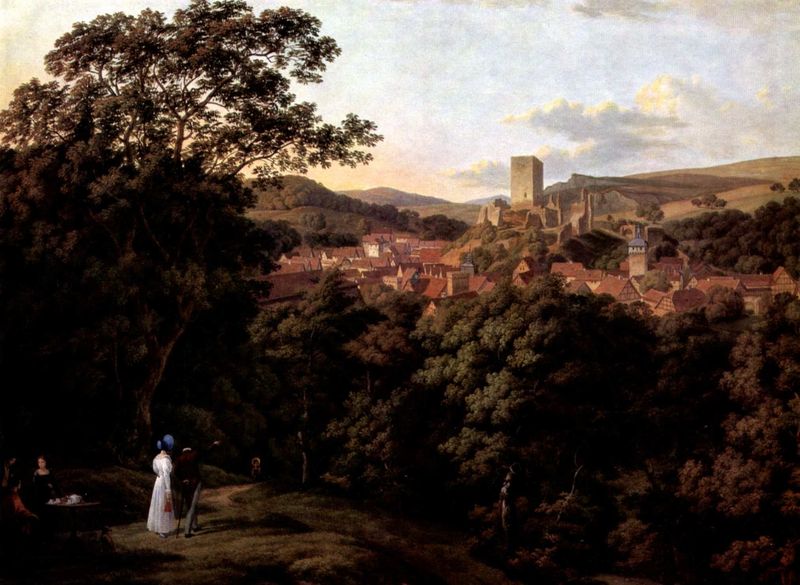
Titel: Wiesbaden, Ruine Sonnenberg
Künstler: Anton Radl
Standort: Frankfurt (am Main)
Institution: Historisches Museum
Schlagwörter: baum, berg, blau, blätter, dunkel, felsen, gemälde, gruppe, himmel, laub, mann, schatten, weiß, wolken, bäume, frauen, gelb, grün, kirchturm, landschaft, menschen, ocker, stadt, braun, damen, frau, hell, hintergrund, hut, hüte, kleid, kopfbedeckungen, licht, männer, schwarz, strasse, anlage, ausblick, blick, dach, dame, gebäude, gras, park, rasen, rot, weg, wiese, wolke, gesellschaft, hose, jacke, stehen, baumstamm, birke, dämmerung, felder, ferne, horizont, häuser, hügel, natur, norden, weite, büsche, gehen, kirche, pfad, sonne, wiesen, gewand, stehend, familie, paar, personen, person, pflanzen, kontrast, tal, wald, anhöhe, turm, bewölkt, aussicht, sommer, ansicht, ort, vedute, gehstock, berge, bergig, fels, kamm, dorf, dächer, abendsonne, schattierung, sonnenuntergang, landschaftsmalerei, ausflug, idylle, picknick, spazieren, promenade, romantik, weiblich, homme, vert, malerin, gehrock, zinnen, betrachter, waldrand, ortschaft, stadtansicht, italie, village, ruine, burg, scheune, weiden, türme, spaziergang, festung, wälder, lichtung, rückenfigur, geschirr, blanc, chapeau, spazierstock, spazierengehen, biedermeier, maison, hügelig, verliebt, rinde, mittelalter, siena, vue, rouge, sombre, laubbäume, wäldchen, fachwerk, fachwerkhaus, siedlung, landwirtschaft, fachwerkhäuser, spaziergänger, femme, tur, städtchen, umbra, lumière, ombre, romantisme, arbre, soleil, bois, ciel, foret, paysage, buche, horizon, robe, azur, bergfried, clocher, ville, bleu, enfants, campagne, bébé, couple, enfant, mari, toit, forst, burganlage, wachturm, nuage, nuages, geschir, chapelle, église, wehrturm, chateau, arbres, türem, romantique, herbe, promeneur, colline, weißes kleid, tour, toits, burgturm, crépuscule, goldocker, mitteleuropa, clair, pique nique, habitations, nourrice, schutenhut, pultdächer, ruines, banc, promeneurs, coucher, beffroi, eindunkeln, eiondunkeln, fragonnard, koch, ockelgelb, ockerrot, point de vue, siedlng, umbra rötlich, xviii, himm, forteresse, végétation, balade, tourisme, betrachter im bild, ruines de château, frêt, sentier, colinne, buccolique, villade, landau, bäim, eilten